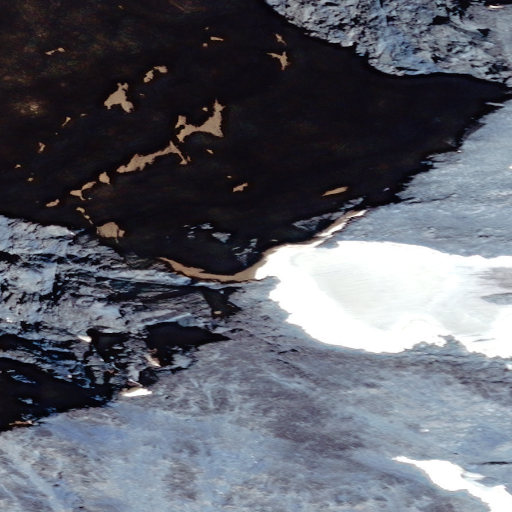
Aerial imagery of mountain in Alaska named Spirit Mountain containing only unknown